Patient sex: F
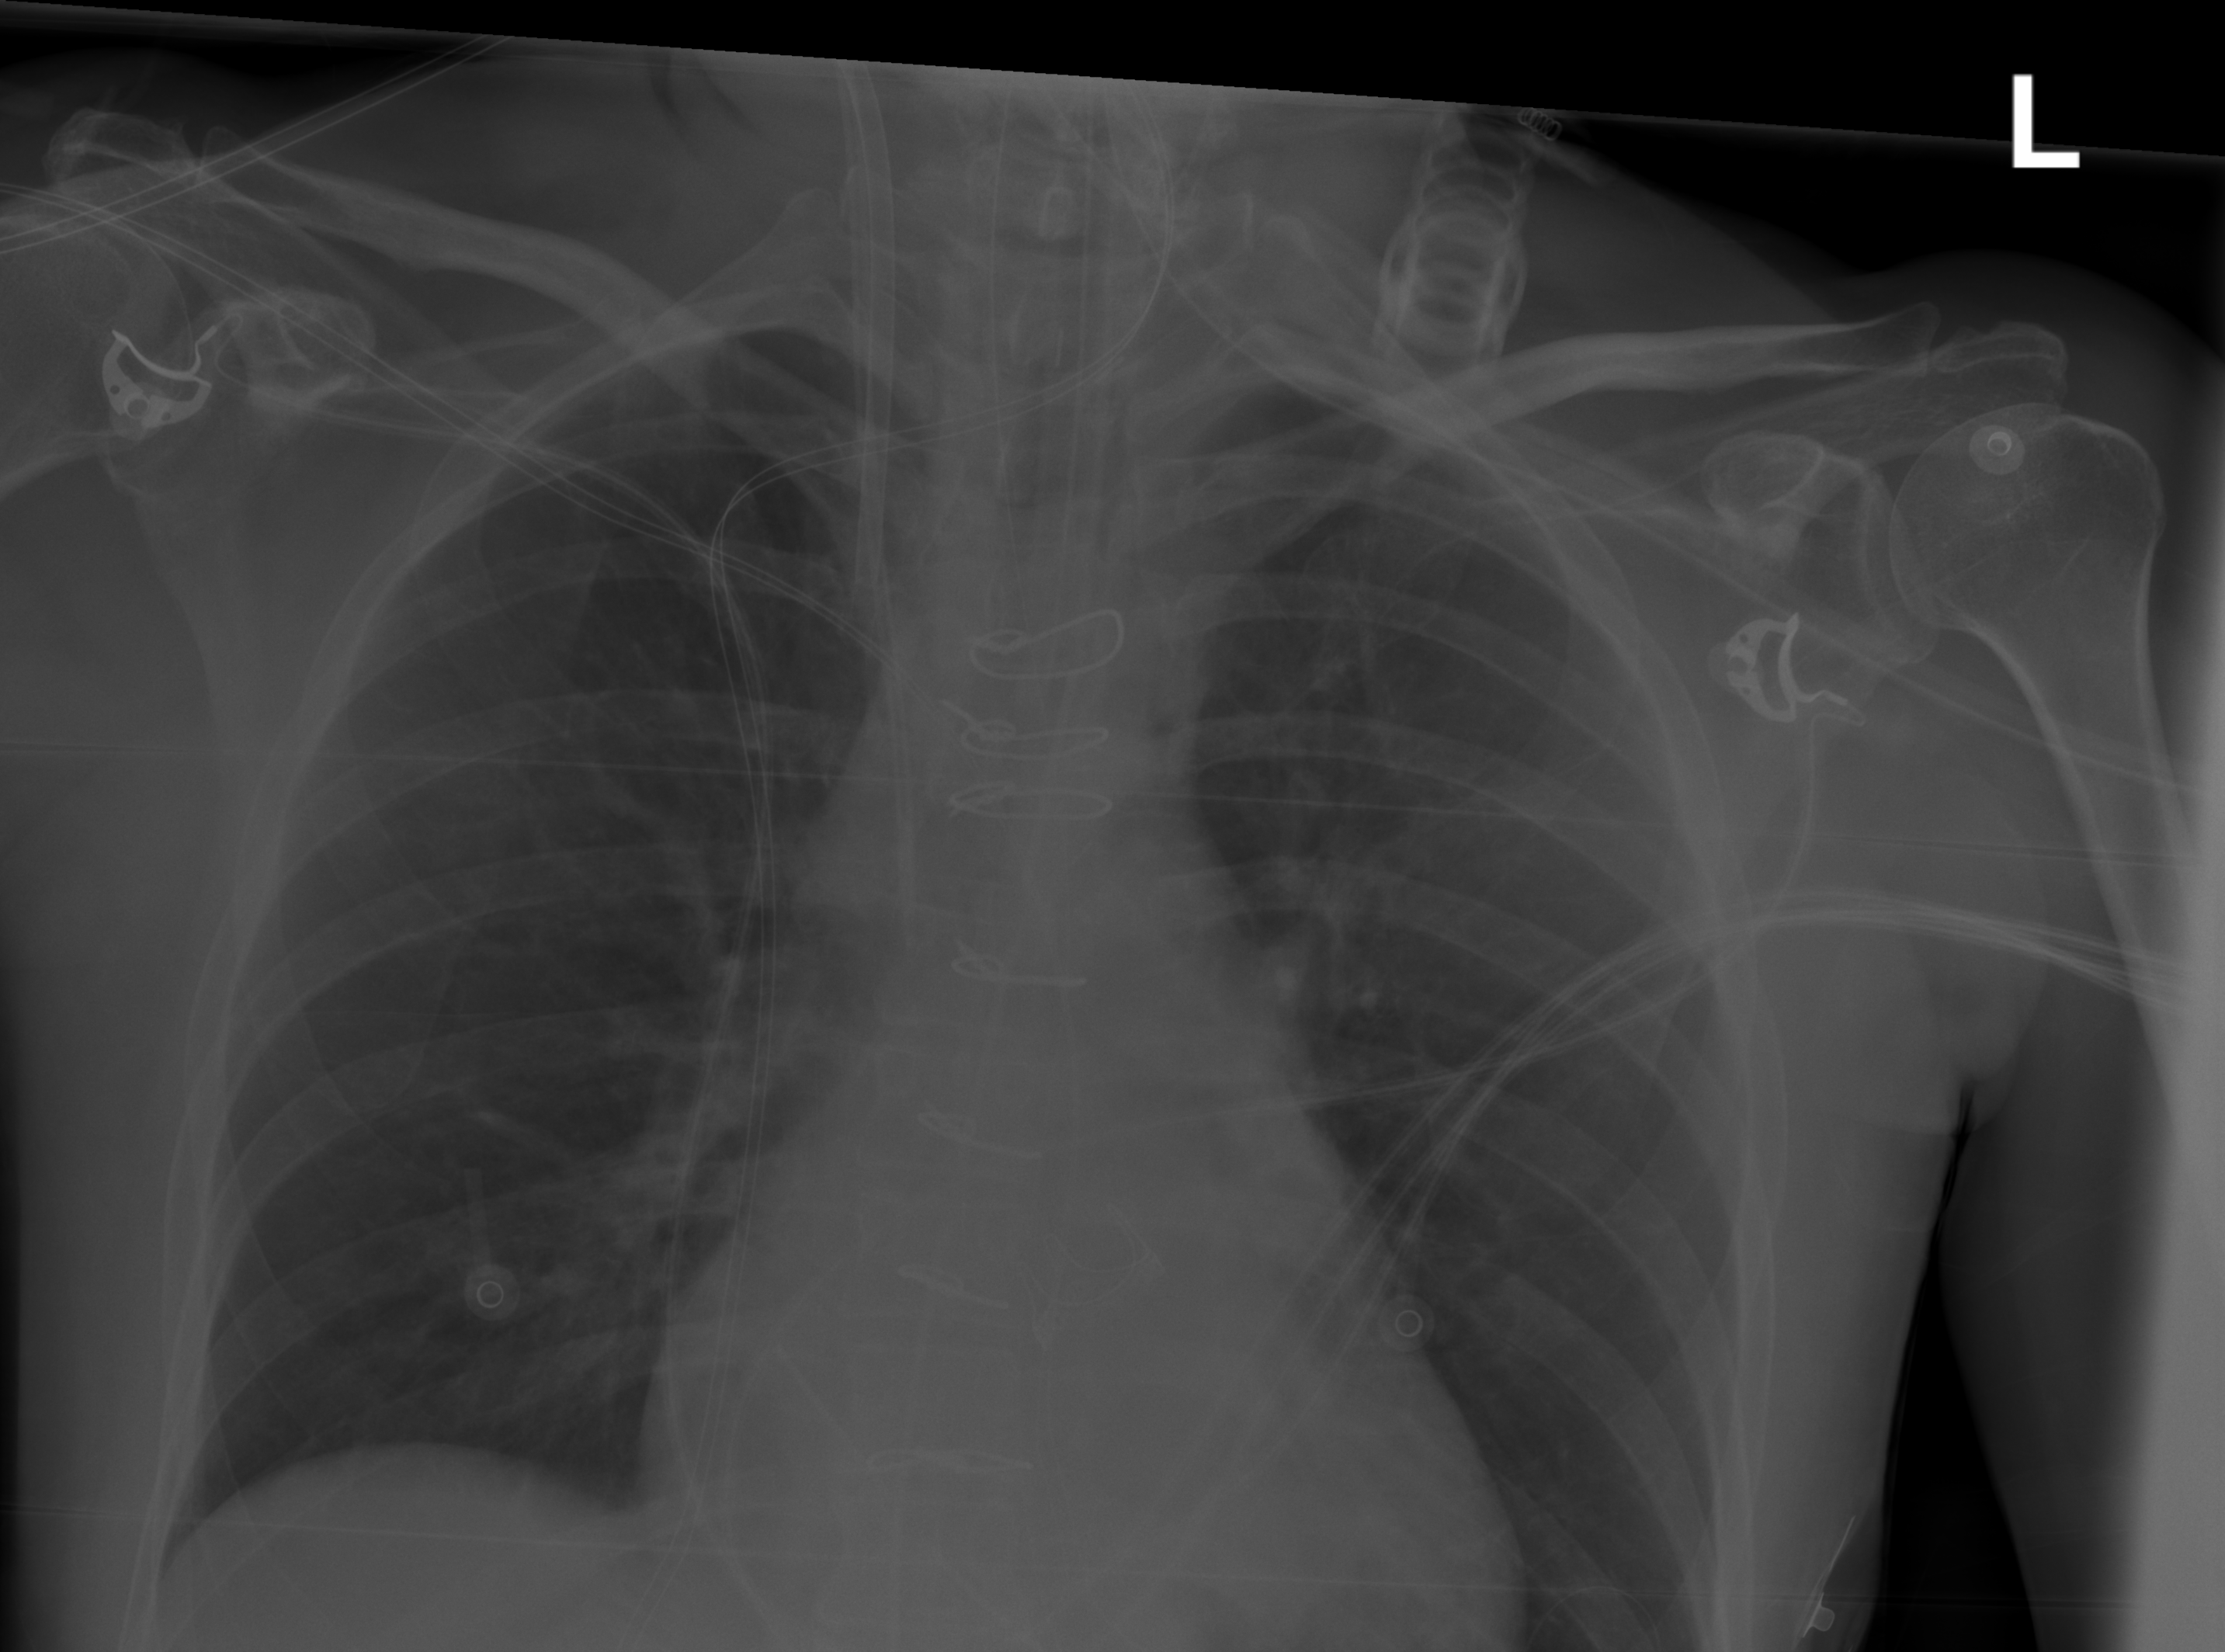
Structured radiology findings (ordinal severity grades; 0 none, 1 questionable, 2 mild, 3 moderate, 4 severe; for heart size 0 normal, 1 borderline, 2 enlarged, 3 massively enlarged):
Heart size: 1
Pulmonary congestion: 0
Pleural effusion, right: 0
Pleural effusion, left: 0
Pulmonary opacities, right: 0
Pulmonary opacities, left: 0
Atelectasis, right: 1
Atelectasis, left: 0